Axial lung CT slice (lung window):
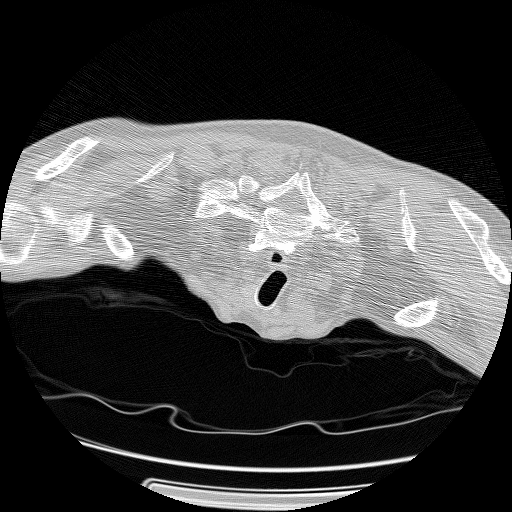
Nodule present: no